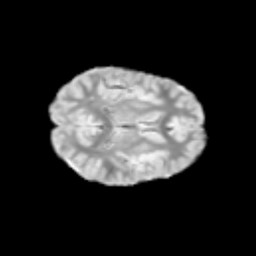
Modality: T2w
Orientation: axial
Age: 10
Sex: female
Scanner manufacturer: siemens
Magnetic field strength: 3 T
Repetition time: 3.8 s
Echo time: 0.07 s